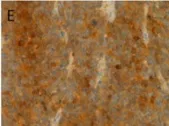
Pathological examination. Neuron-specific enolase (NSE).
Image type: pathology (immunostaining)